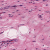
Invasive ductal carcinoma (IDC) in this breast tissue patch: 0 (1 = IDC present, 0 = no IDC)